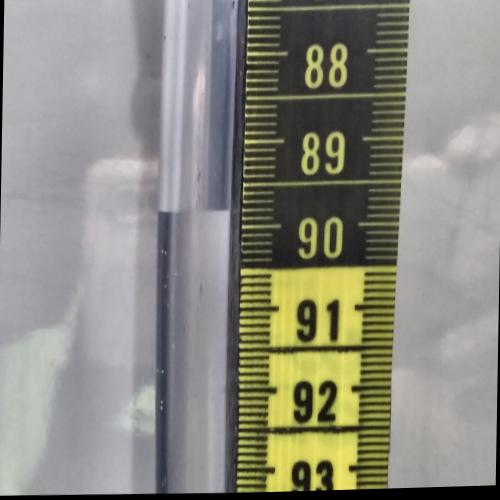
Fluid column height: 89.8 cm